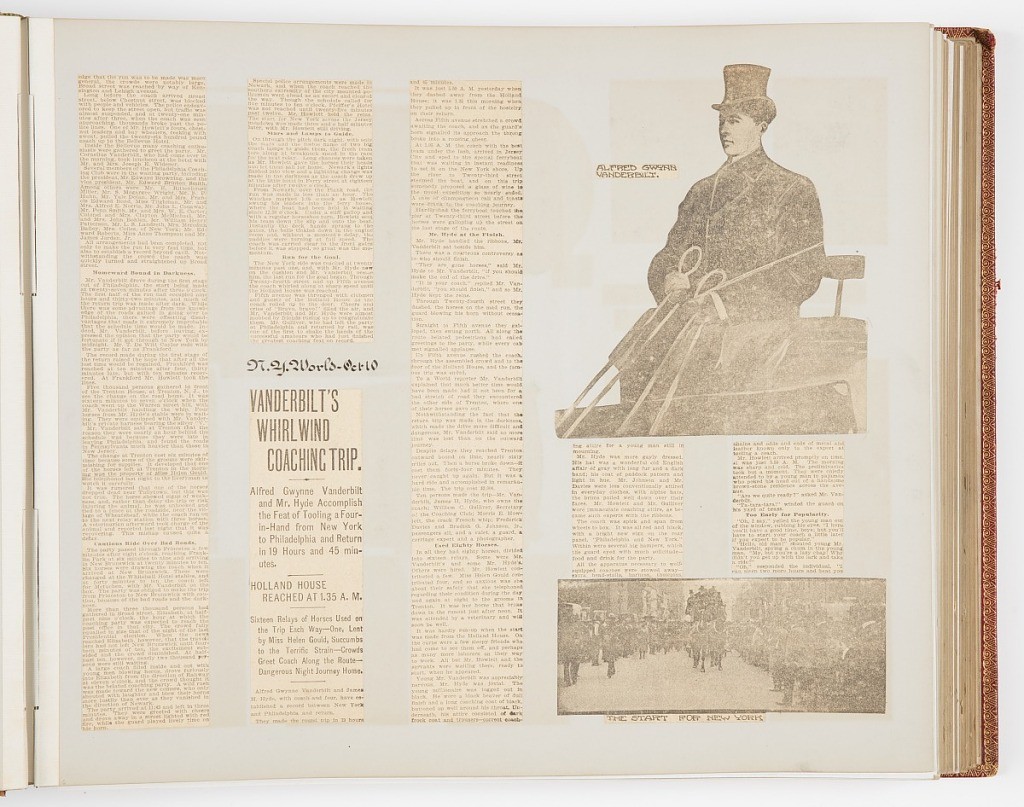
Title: Commemorative Scrapbook Documenting the 1901 Record Breaking Coach Race from New York City to Philadelphia and Back Again
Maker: James Hazen Hyde, American, 1876 - 1959
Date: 1901
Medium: Newspaper and magazine clippings mounted on heavy wove paper, annotated in pen and ink, bound in red leather with gilded lettering
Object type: Album Page
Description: Album of newspaper clippings describing the coach trip from New York to Philadelphia and return. The drivers were James H. Hyde and Alfred Vanderbilt.